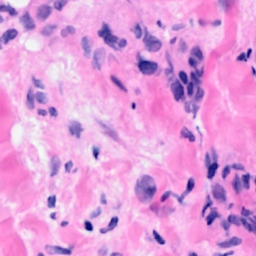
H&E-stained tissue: Breast